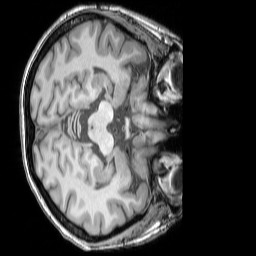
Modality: T1w
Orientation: axial
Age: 53
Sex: female
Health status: ill
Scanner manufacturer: siemens
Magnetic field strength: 3 T
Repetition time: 1.75 s
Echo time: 0.00418 s